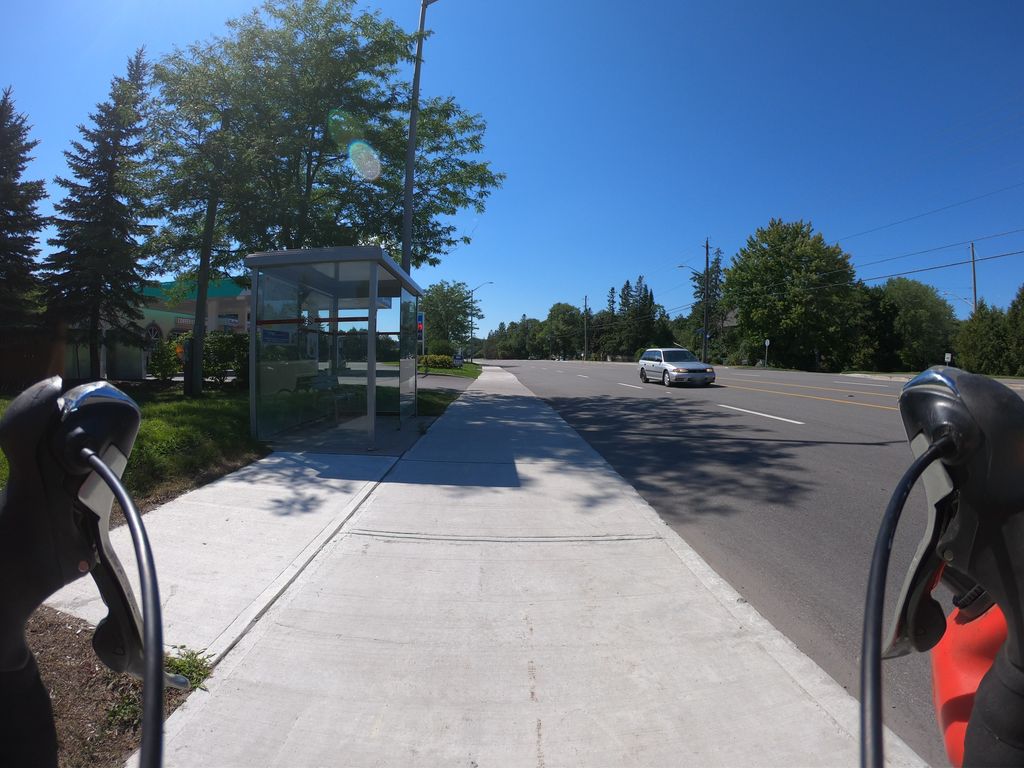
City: ottawa-gatineau